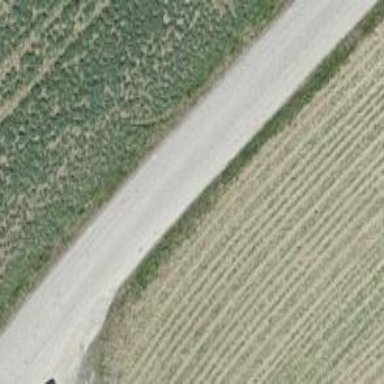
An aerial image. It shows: Unclassified road with asphalt surface and grade1 tracktype.